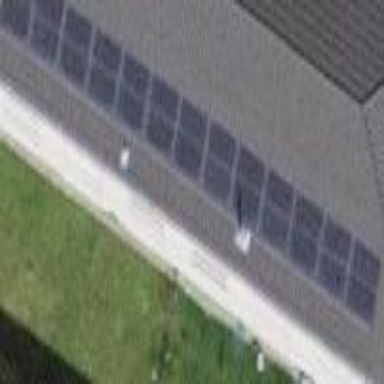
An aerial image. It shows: Solar power generator utilizing photovoltaic technology with solar photovoltaic panels.